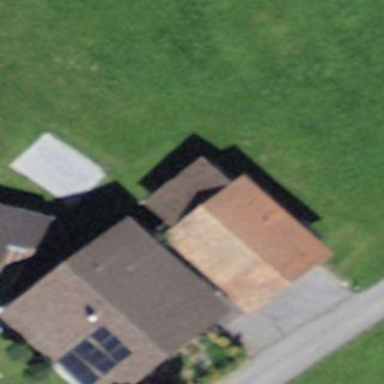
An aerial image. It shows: Garage building.